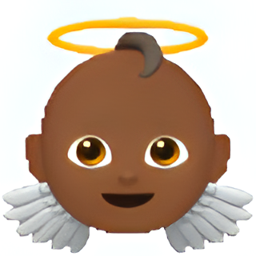
Name: baby angel
Emoji: 👼🏾
Group: People & Body
Sub-group: person-fantasy